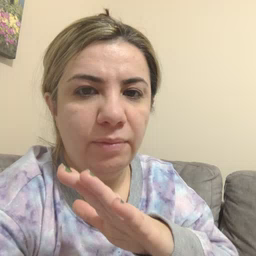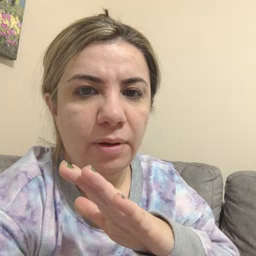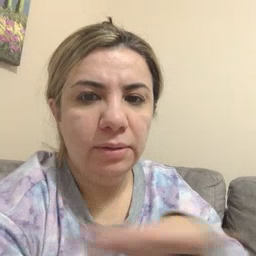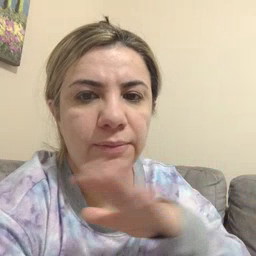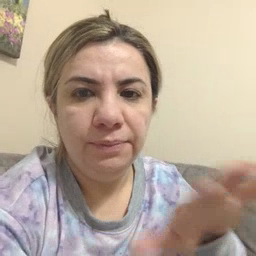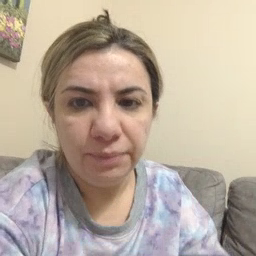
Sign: clean